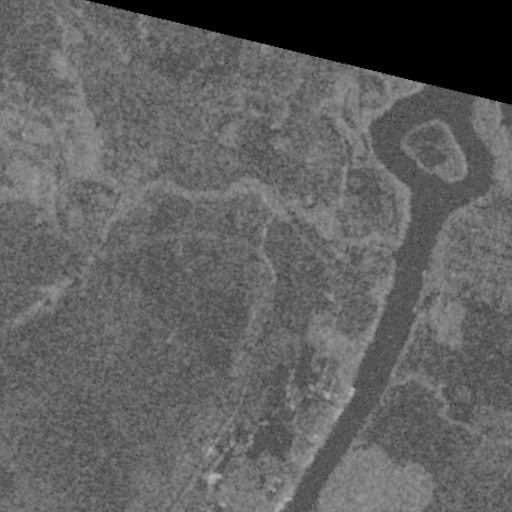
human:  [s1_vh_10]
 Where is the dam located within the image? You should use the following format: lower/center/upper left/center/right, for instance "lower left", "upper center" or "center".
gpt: The dam is located in the upper right of the image.
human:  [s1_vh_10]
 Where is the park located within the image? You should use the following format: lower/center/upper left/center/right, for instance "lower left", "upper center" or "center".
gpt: The park is located in the center right of the image.
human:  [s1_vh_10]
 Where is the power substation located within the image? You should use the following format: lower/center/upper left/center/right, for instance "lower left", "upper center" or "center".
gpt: The power substation is located in the lower center of the image.
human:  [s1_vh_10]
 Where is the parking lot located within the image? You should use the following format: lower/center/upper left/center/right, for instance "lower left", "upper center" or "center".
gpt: There is no parking lot in the image.

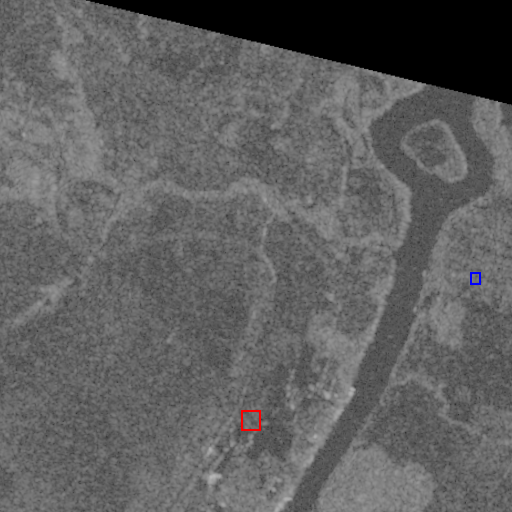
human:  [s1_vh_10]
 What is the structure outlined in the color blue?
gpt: The structure outlined in blue is a park.
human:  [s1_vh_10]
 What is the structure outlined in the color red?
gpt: The structure outlined in red is a power substation.
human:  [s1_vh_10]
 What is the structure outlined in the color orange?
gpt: There is no orange outline.